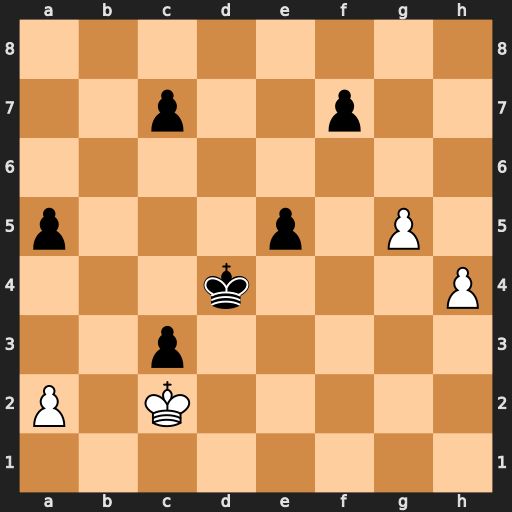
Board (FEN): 8/2p2p2/8/p3p1P1/3k3P/2p5/P1K5/8
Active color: w
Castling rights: -
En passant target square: -
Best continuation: h5 e4 h6 e3 h7